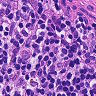
Metastatic tissue present: no